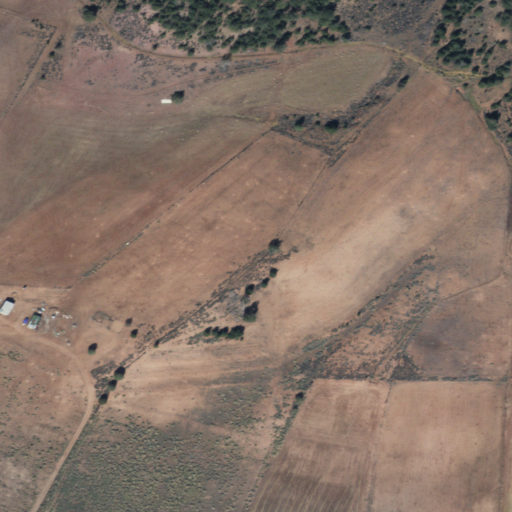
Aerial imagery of plain(s) in Arizona named Upper Wheatfields containing shrub, evergreen forest, and open development